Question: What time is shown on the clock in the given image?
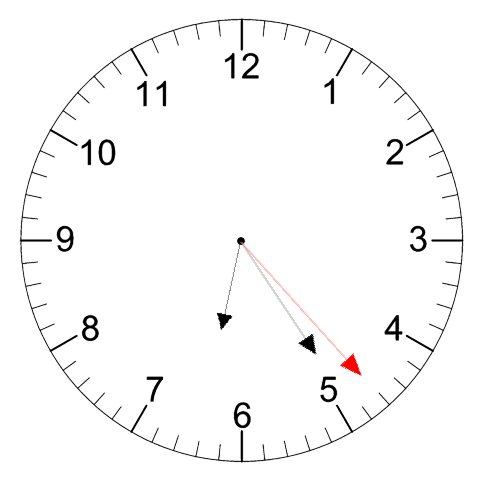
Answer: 06:24:23